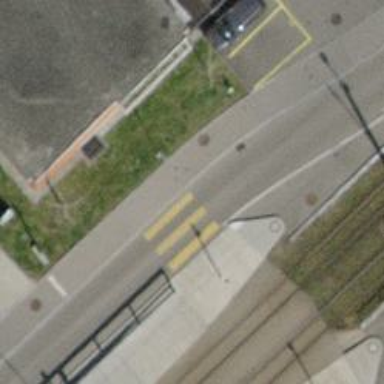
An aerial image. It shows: Marked crossing on footway.